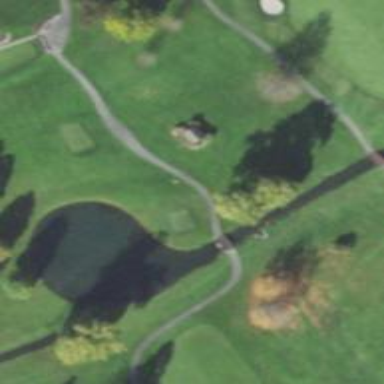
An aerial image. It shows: Bridge over path used as golf cartpath.